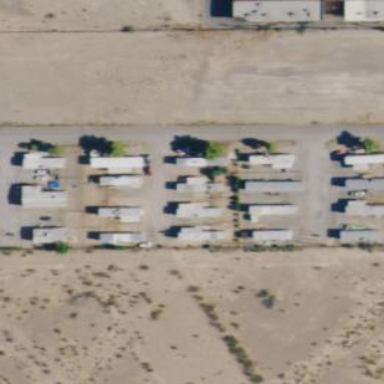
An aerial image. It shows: Residential area known as trailer park.